Interaction volume radius: 5 \u00c5
Interaction volume height: 35 \u00c5
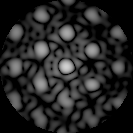
Disorder parameter: 0.2379